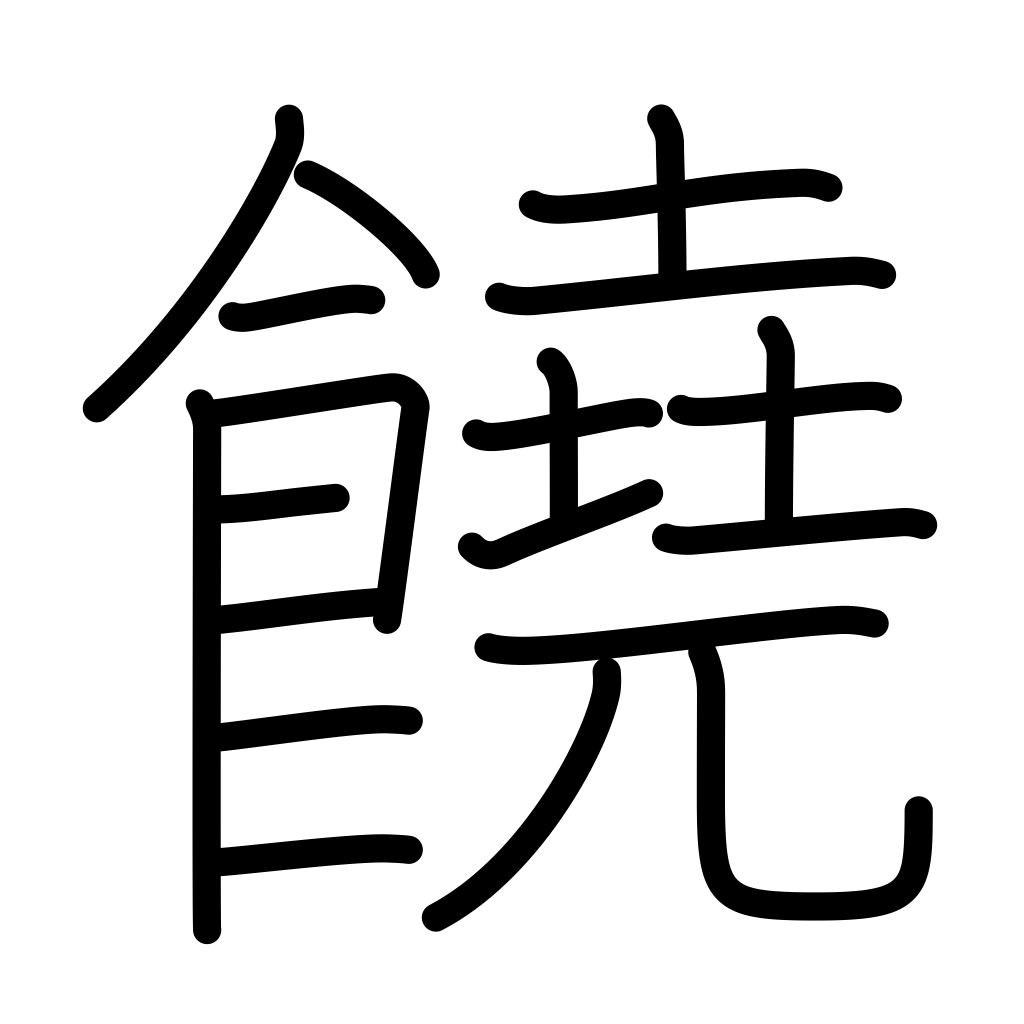
Meaning: abundant